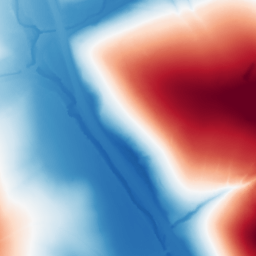
Category: trend_removal
Decomposition family: polynomial
Decomposition parameters: degree: 2
Upsampling method: regularized
Upsampling parameters: scale: 4
lambda_reg: 0.01
Upsampling scale: 4